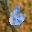
Label: 6